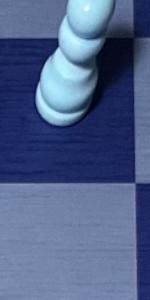
Label: Empty